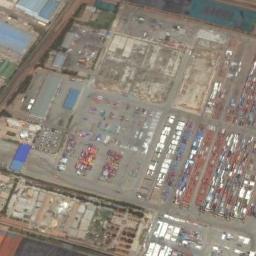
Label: industrial_area